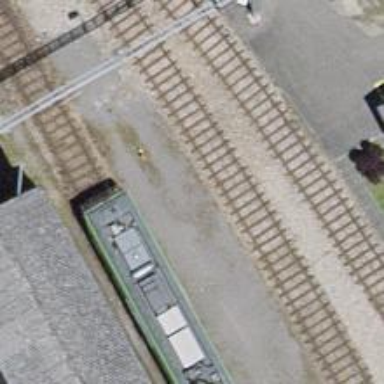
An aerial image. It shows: Rail yard with electrified contact lines for the trains.